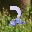
Label: 2